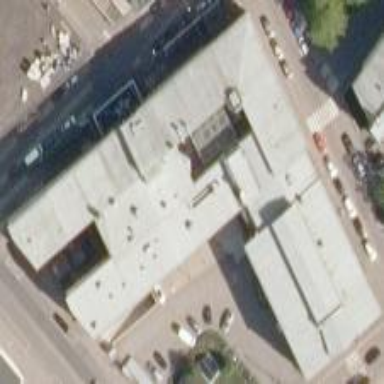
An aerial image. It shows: College building.